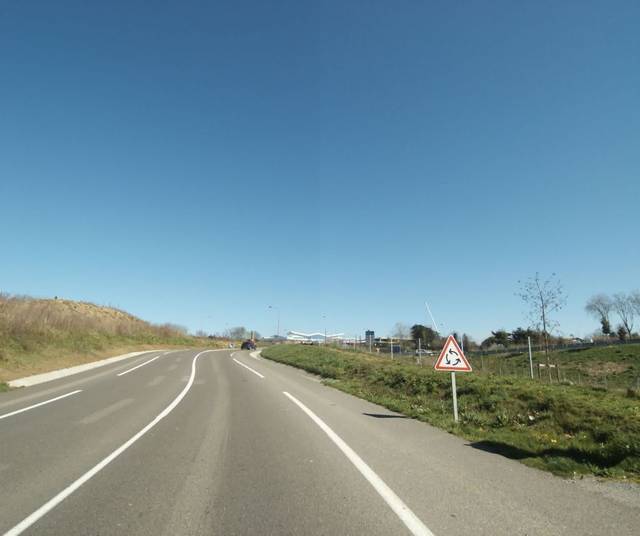
Region: France
Coordinates: 43.374, -1.683